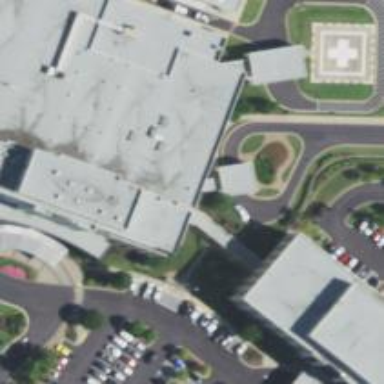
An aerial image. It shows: Entrance designated for emergency wards.